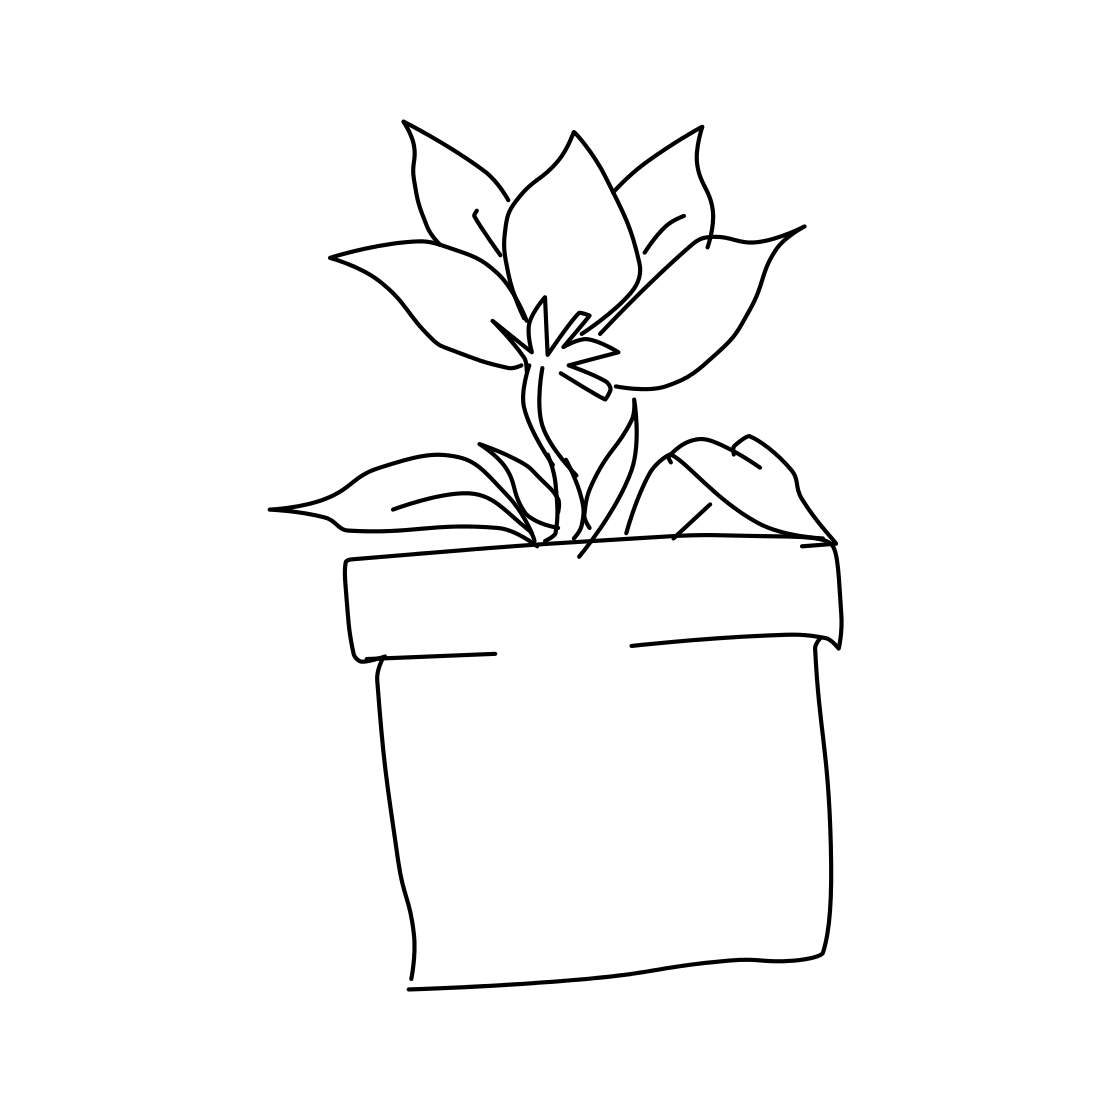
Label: potted plant